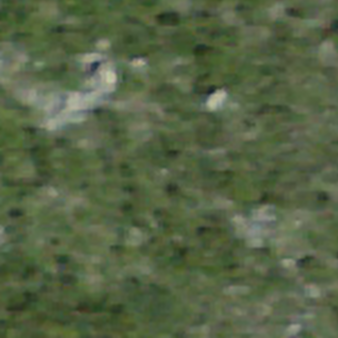
Label: other